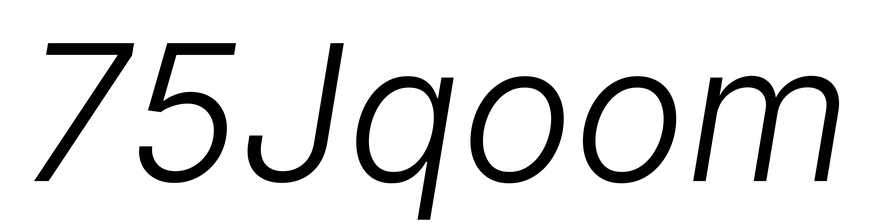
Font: Inter-Italic_Light_Italic